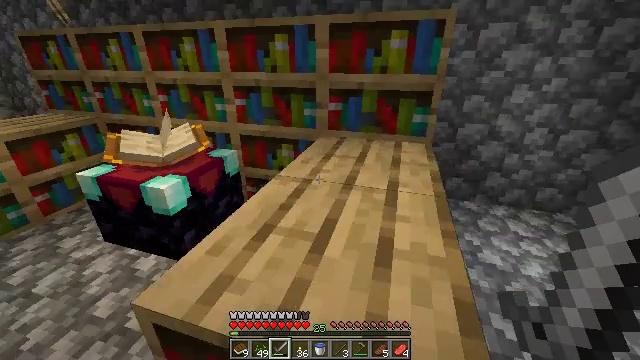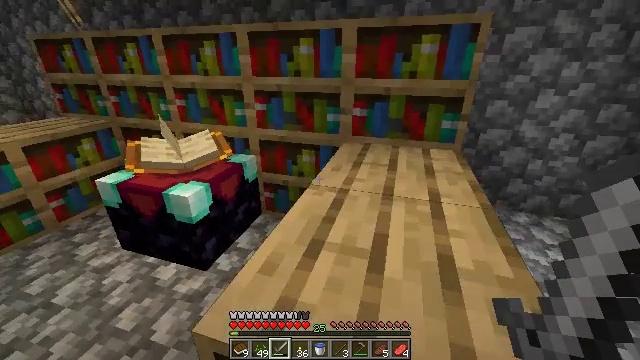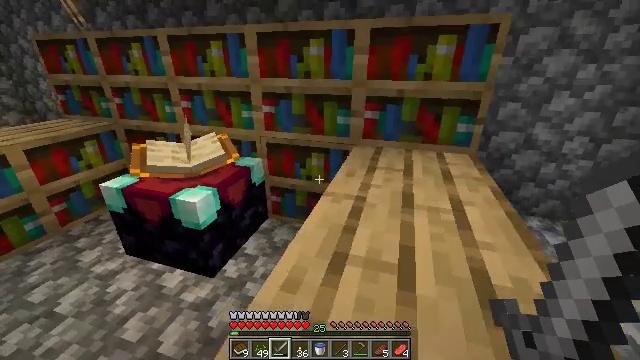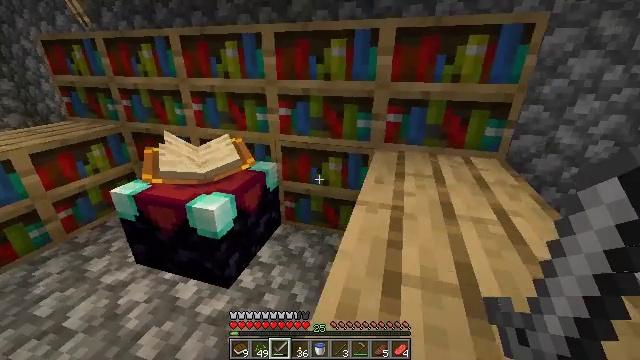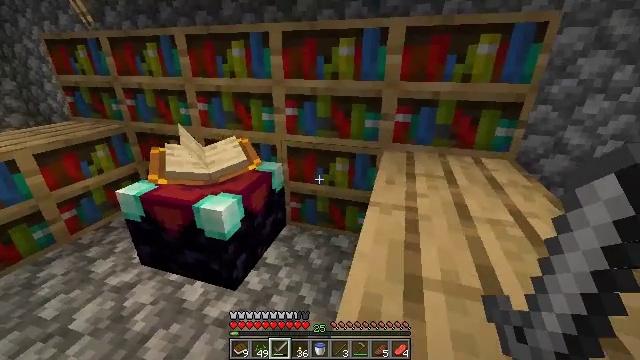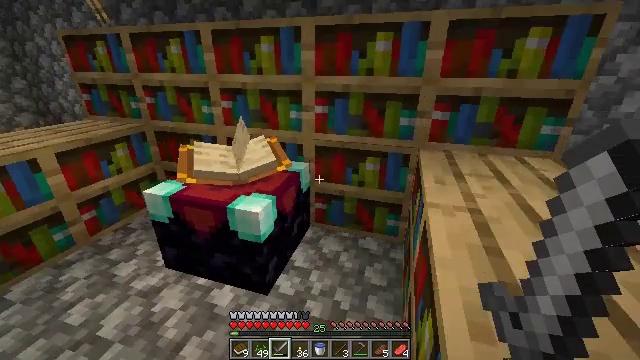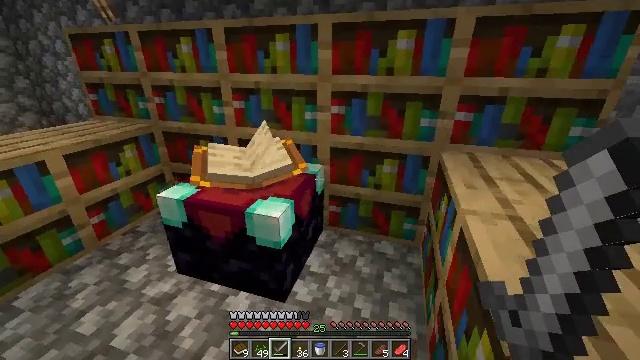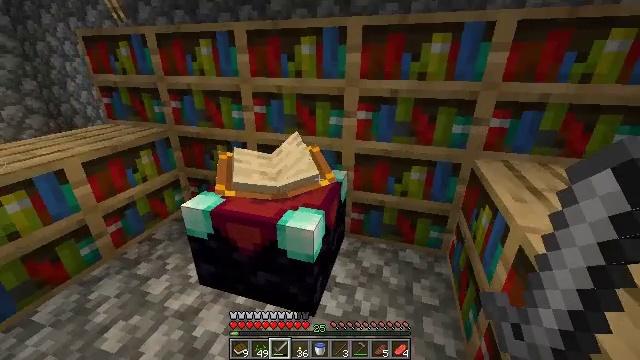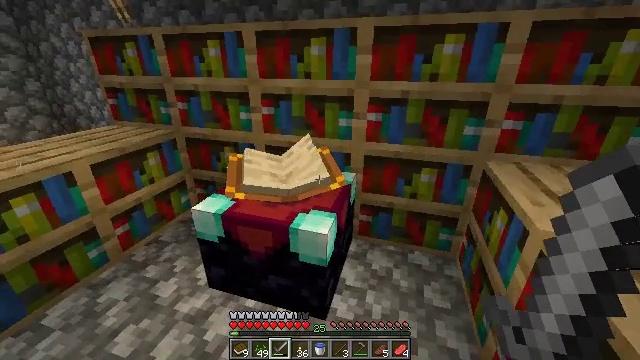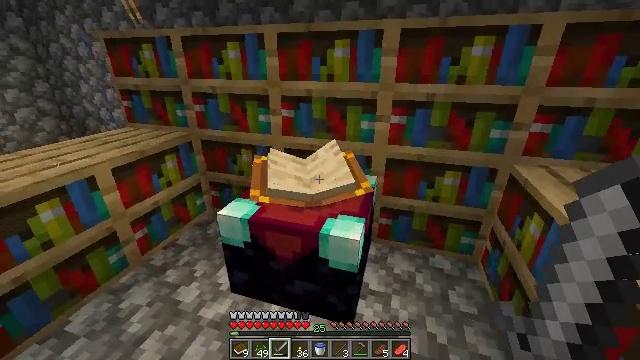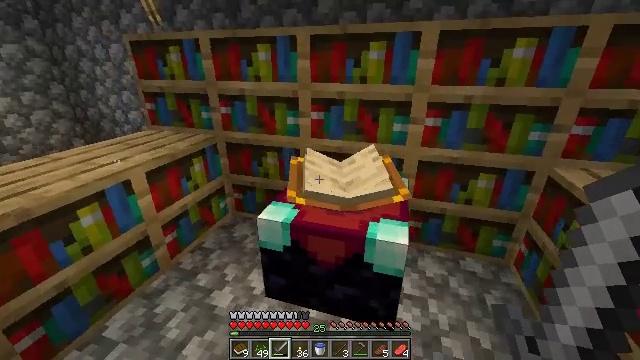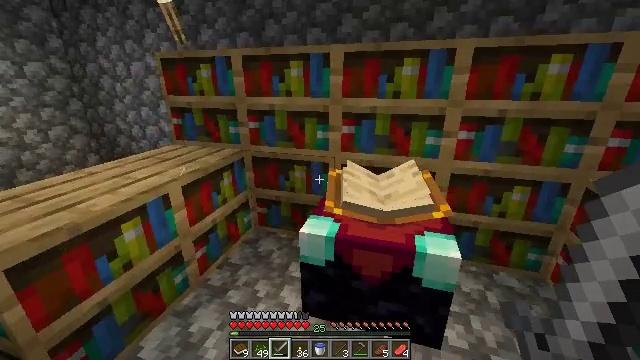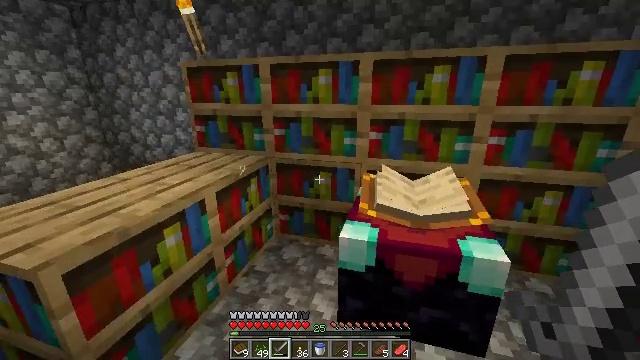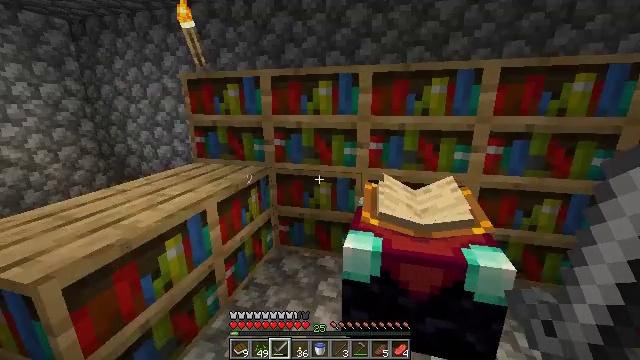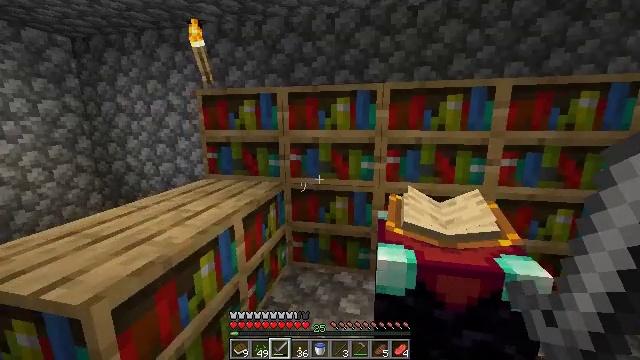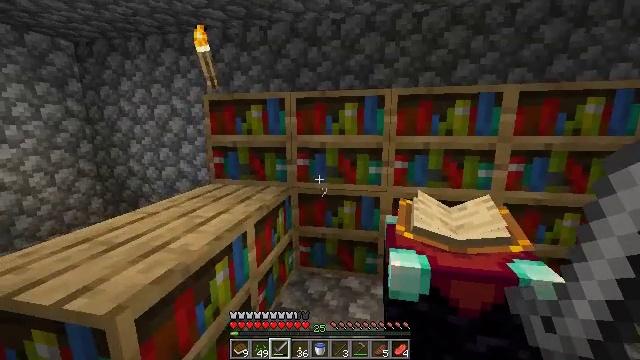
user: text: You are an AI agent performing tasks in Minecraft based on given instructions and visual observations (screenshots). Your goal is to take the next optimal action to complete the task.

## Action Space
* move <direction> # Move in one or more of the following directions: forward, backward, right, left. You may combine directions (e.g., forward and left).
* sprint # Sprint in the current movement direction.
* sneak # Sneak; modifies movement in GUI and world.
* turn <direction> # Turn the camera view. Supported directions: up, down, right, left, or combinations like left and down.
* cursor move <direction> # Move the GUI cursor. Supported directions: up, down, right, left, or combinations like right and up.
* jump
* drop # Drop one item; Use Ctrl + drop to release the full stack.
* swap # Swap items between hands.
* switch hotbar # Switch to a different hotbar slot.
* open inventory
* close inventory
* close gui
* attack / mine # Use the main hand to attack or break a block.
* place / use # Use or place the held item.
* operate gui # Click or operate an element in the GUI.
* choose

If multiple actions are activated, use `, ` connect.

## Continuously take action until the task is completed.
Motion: motion action
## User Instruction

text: Destroy the bookshelf.
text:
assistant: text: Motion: move forward and move left
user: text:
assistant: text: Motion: move forward and move left
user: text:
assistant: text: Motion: move forward and move left
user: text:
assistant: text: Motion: move forward and move left
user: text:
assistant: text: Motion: move forward and move left
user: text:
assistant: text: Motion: move forward and move left
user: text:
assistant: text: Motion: move left
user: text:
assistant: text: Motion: move left
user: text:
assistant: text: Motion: move left
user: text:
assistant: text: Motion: move left
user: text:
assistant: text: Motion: move left, turn up
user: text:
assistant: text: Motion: move left, turn up
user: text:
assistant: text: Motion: move left, turn right and up
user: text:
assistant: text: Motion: move left, turn right and up
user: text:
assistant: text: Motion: move left
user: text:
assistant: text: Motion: move left
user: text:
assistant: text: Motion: no_op
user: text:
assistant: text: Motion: turn right
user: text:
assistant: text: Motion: no_op
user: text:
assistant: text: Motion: no_op
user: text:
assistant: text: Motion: move left, turn up
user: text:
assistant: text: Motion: move left, turn up
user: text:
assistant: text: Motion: no_op
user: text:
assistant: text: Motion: no_op
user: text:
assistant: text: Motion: no_op
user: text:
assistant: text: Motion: attack / mine
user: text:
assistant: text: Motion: attack / mine
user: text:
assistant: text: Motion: attack / mine
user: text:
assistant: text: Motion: attack / mine
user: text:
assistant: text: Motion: attack / mine